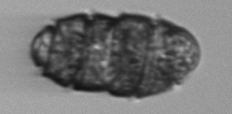
Label: Margalefidinium